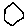
Label: hexagon